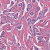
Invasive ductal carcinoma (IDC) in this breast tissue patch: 1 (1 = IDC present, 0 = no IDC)